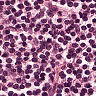
Metastatic tissue present: no